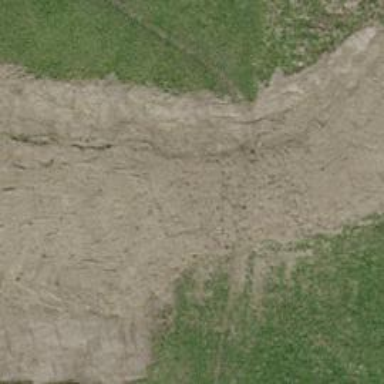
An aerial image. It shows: Dirt track with grade 3 tracktype.